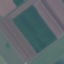
Land use / land cover class: AnnualCrop